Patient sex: M
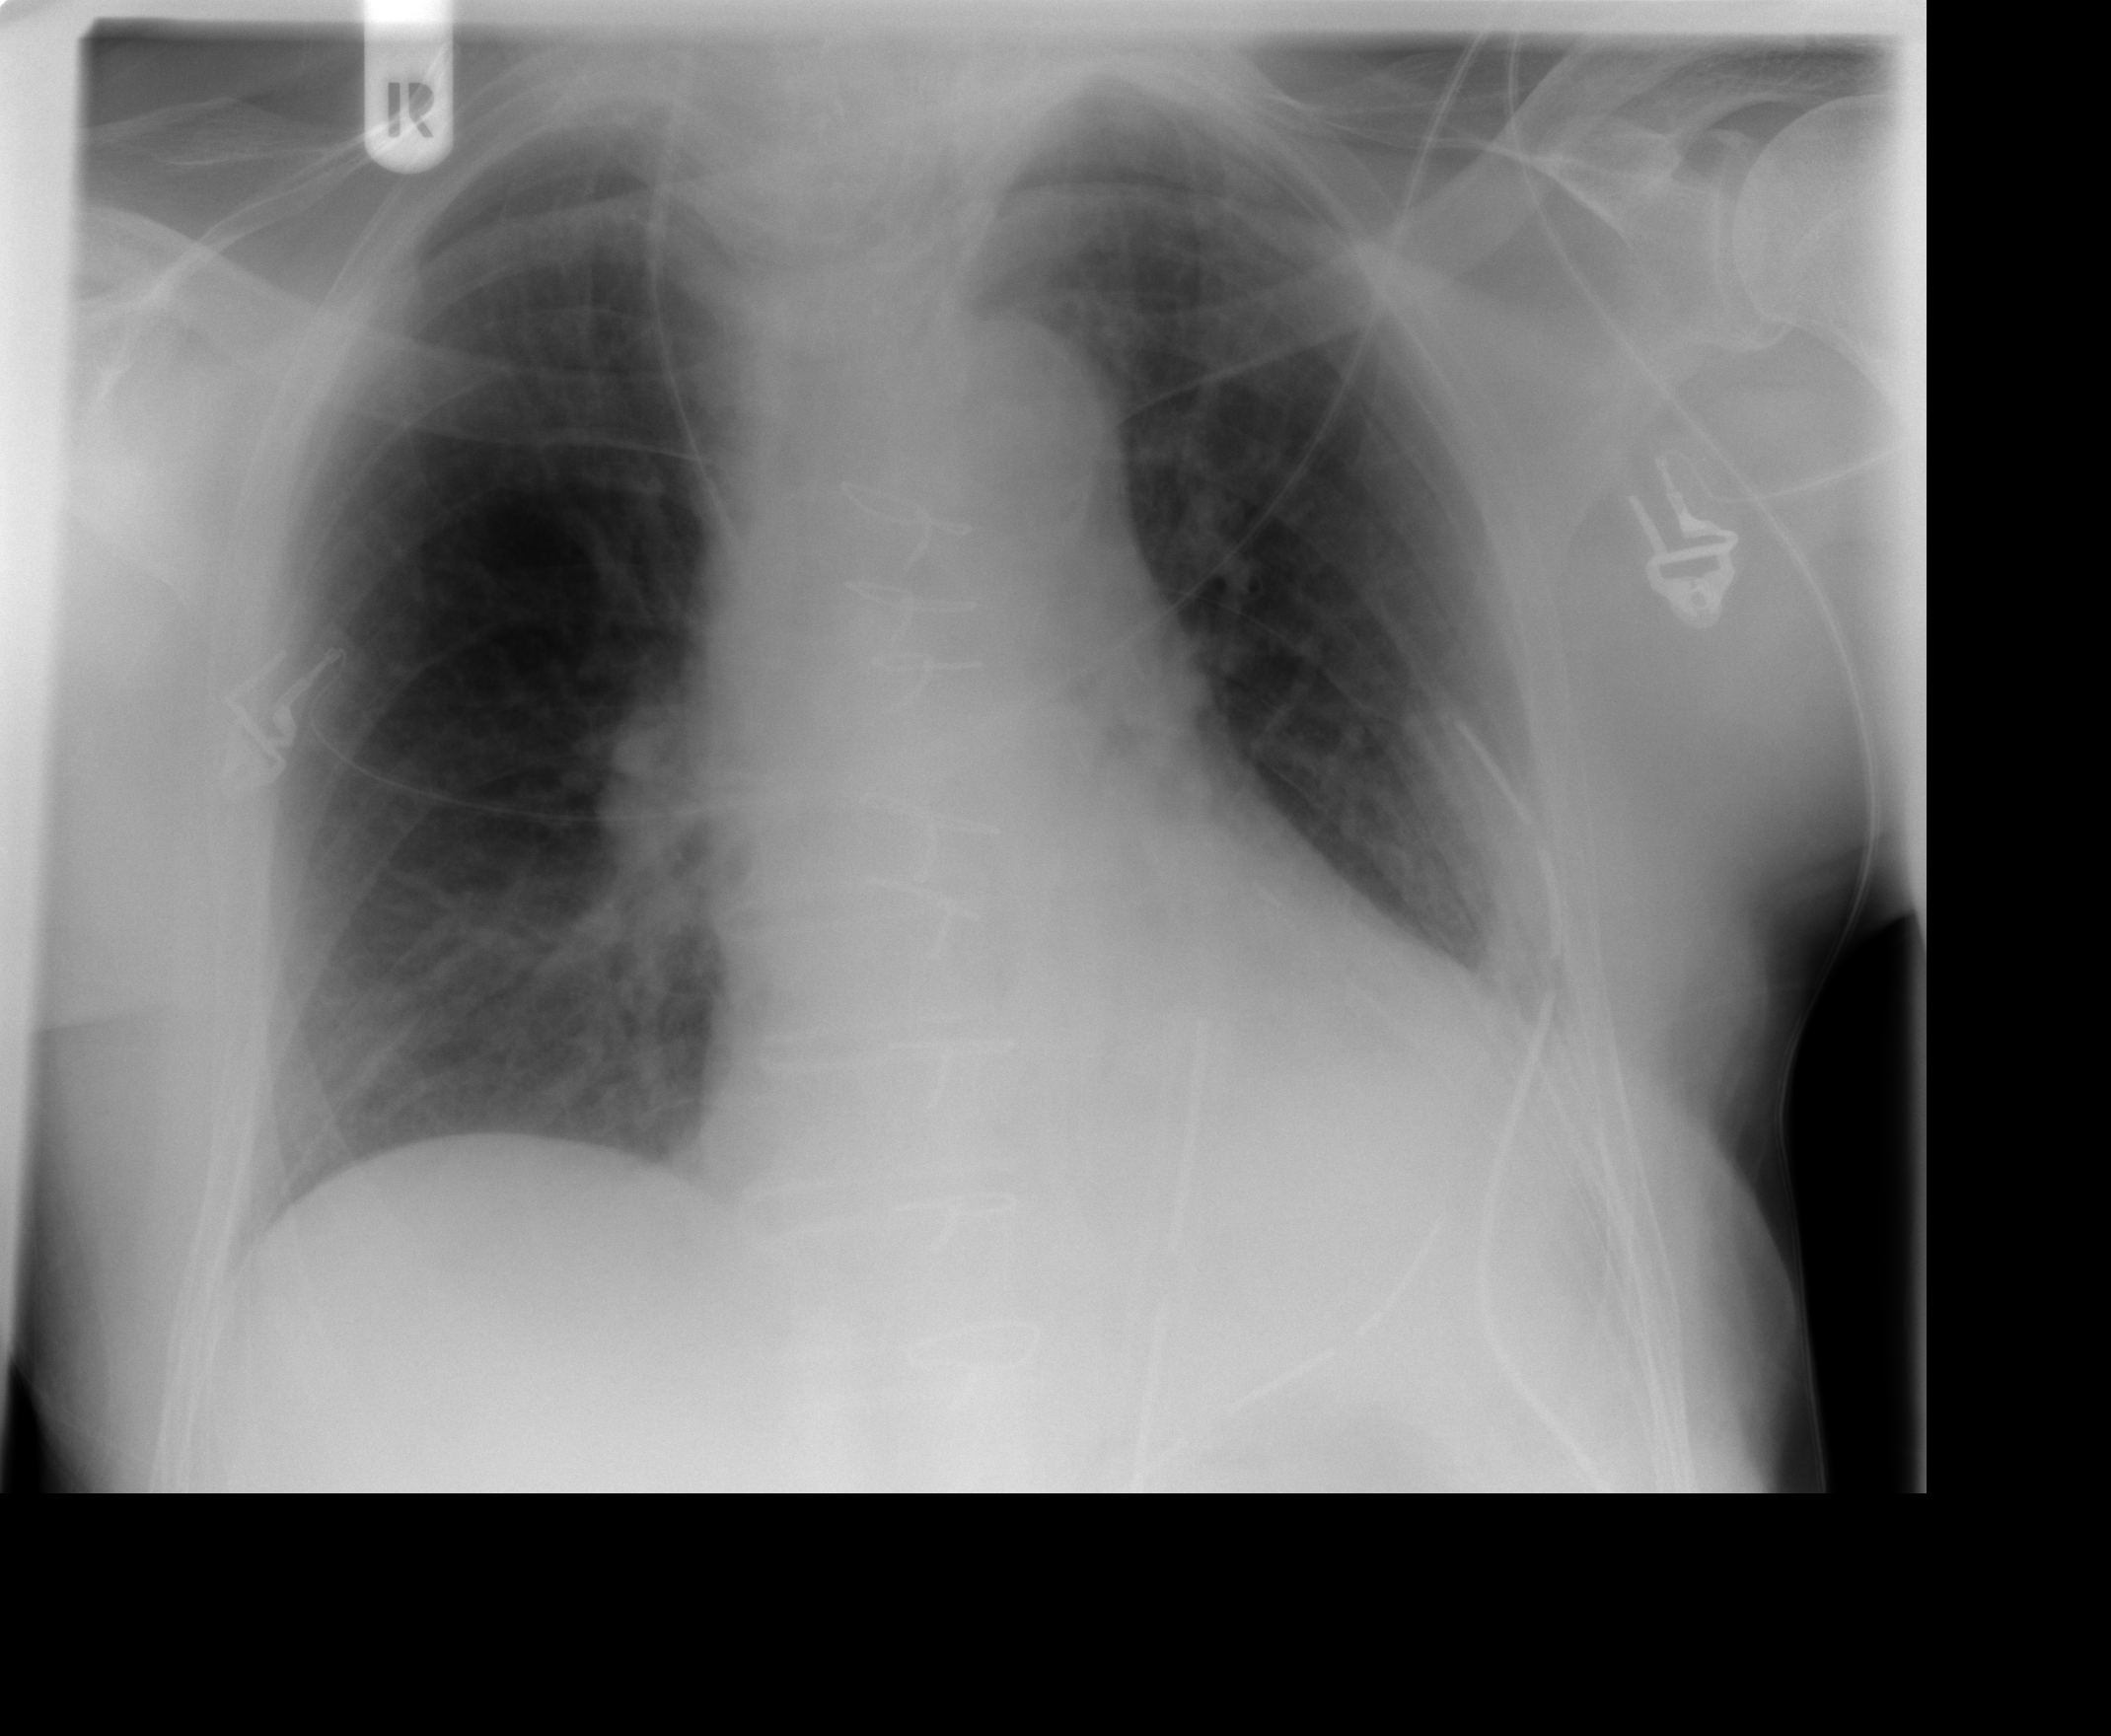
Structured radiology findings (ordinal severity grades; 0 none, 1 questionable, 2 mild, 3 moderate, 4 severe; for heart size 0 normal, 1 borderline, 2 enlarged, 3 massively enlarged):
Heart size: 2
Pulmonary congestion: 0
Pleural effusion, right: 0
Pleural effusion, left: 1
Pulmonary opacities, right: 0
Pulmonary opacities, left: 0
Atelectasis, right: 2
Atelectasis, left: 2